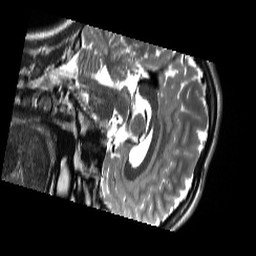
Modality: T2w
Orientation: sagittal
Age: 19
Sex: female